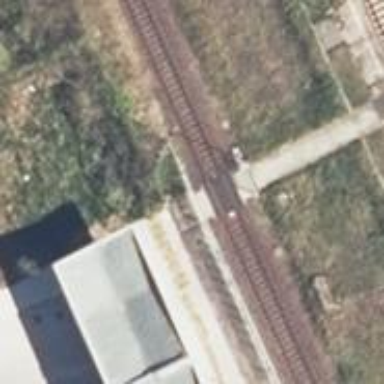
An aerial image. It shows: Railway track.